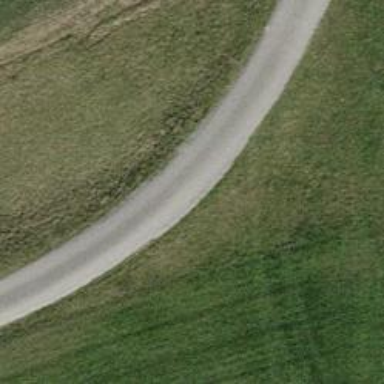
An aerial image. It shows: Gravel track with grade 2 quality.